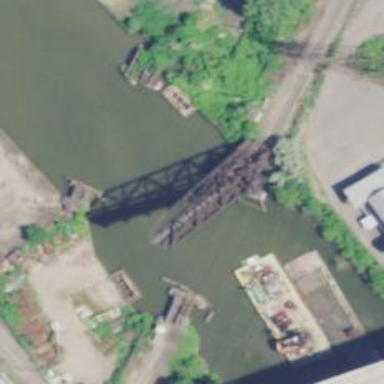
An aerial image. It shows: Bascule movable bridge for abandoned railway.